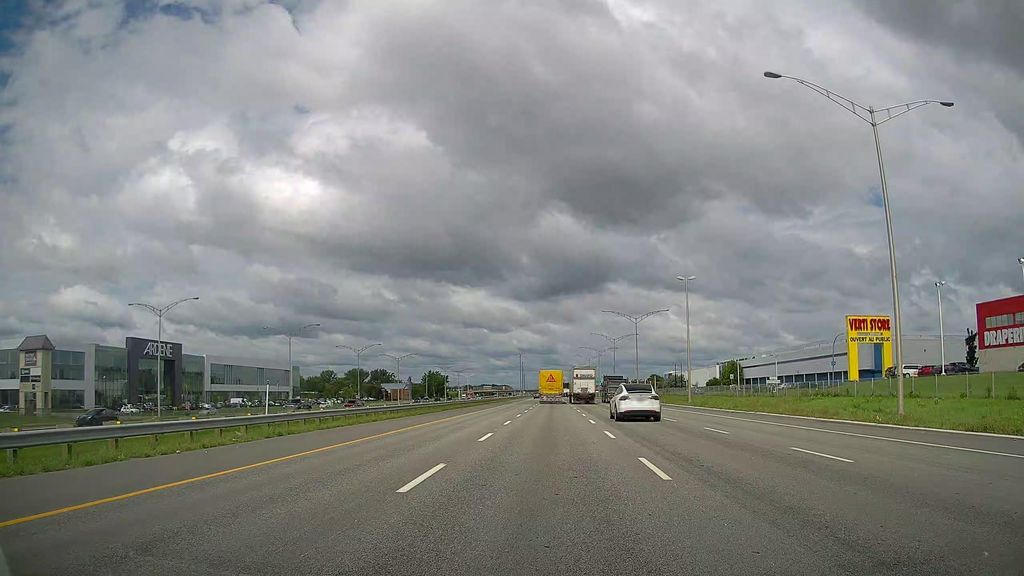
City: montreal